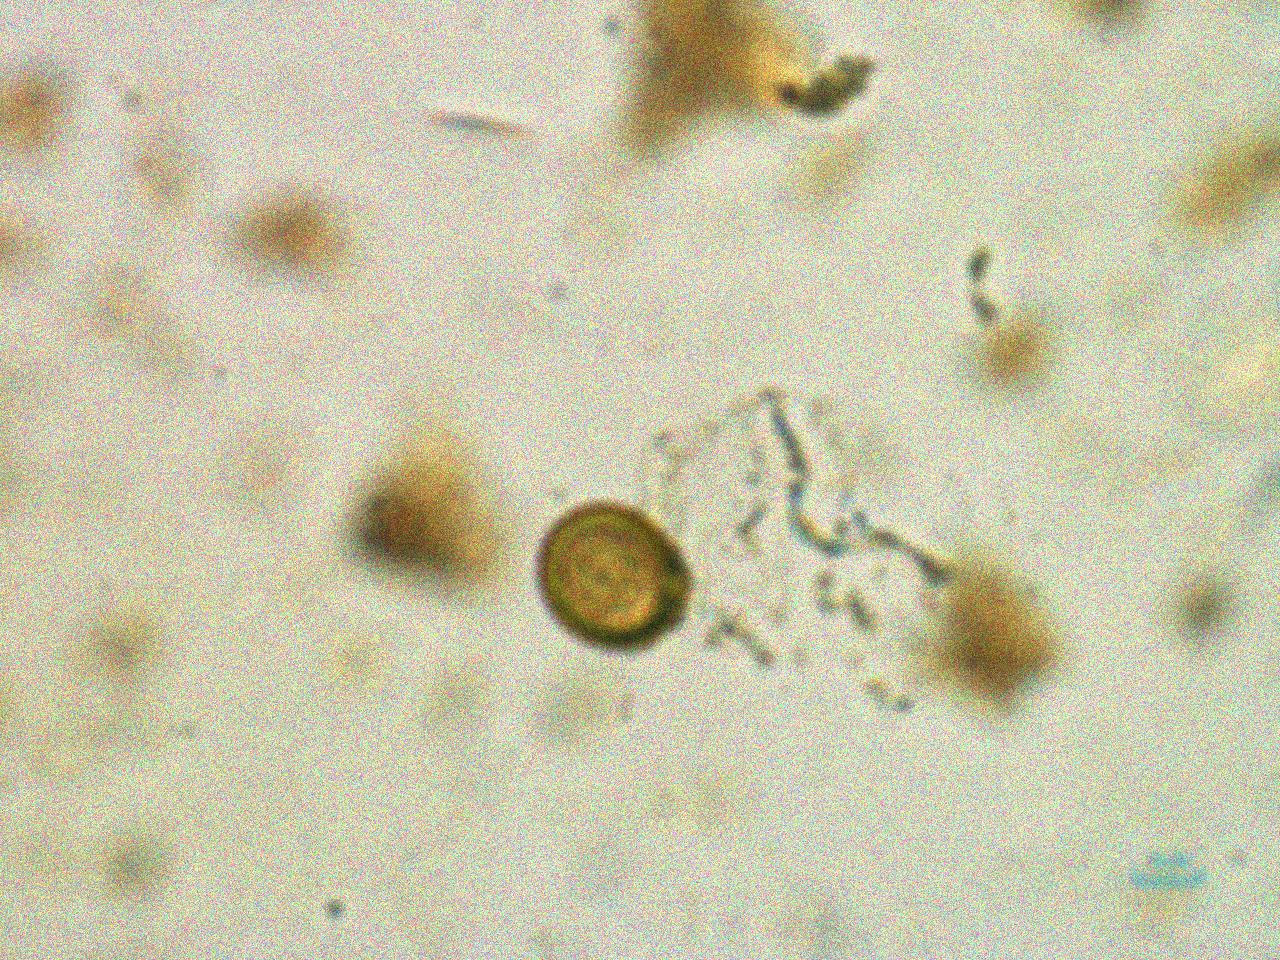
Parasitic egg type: Taenia spp. egg